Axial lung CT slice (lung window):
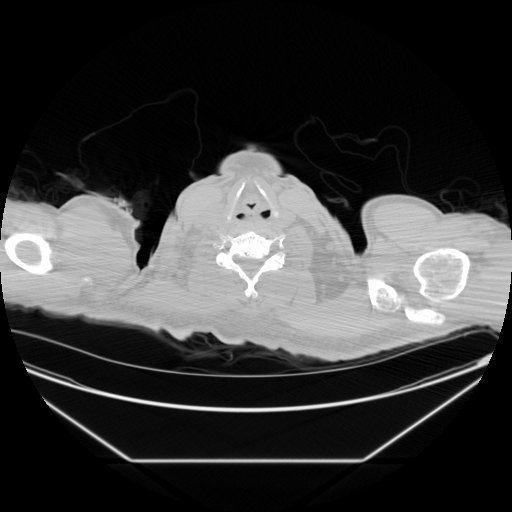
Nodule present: no